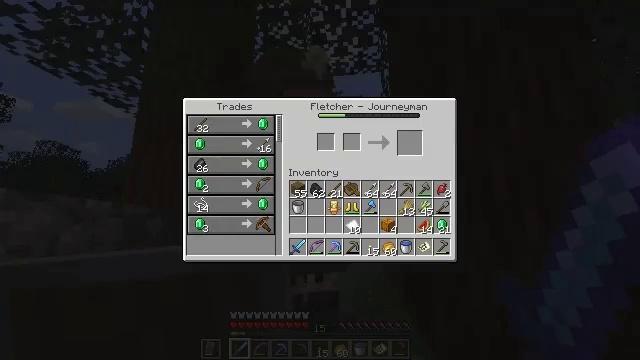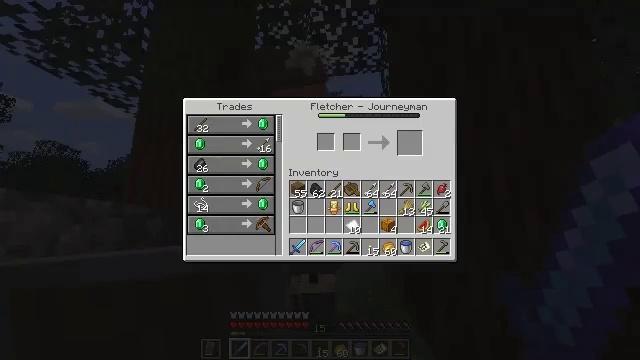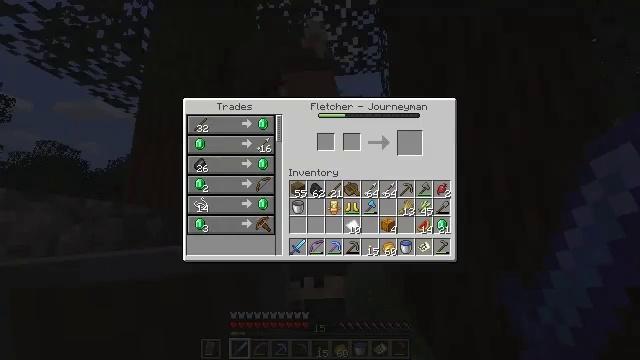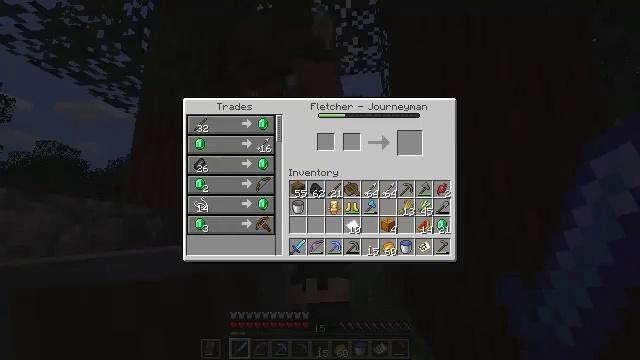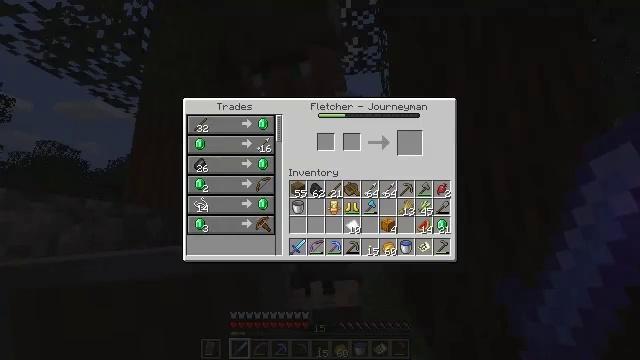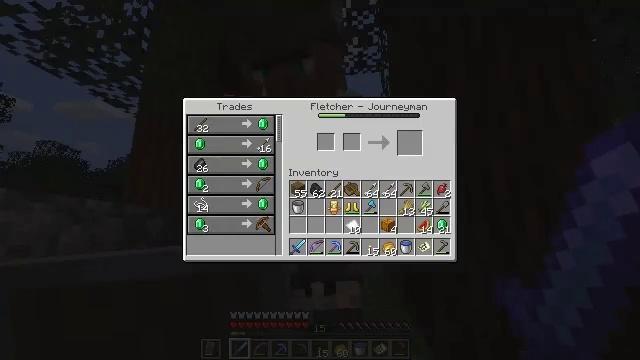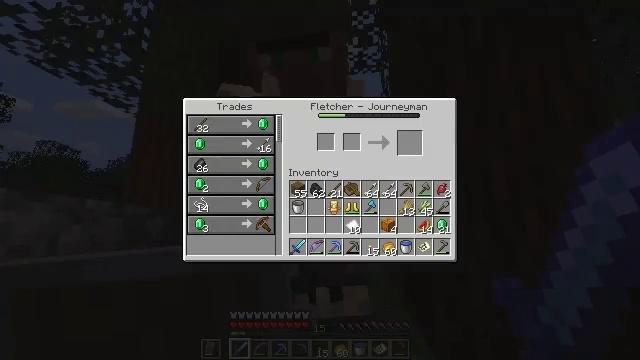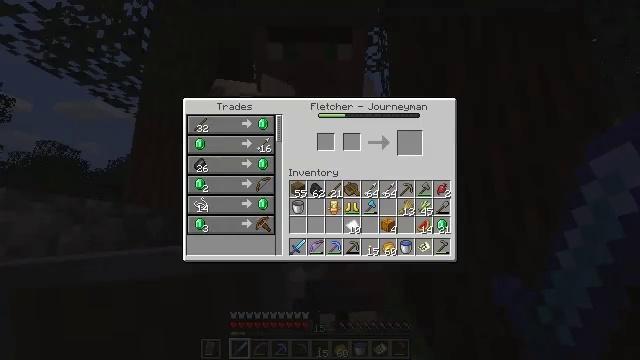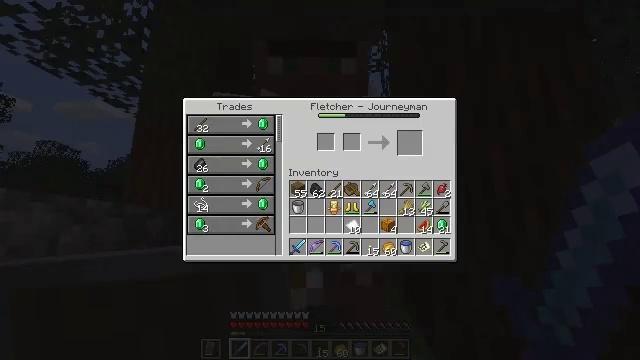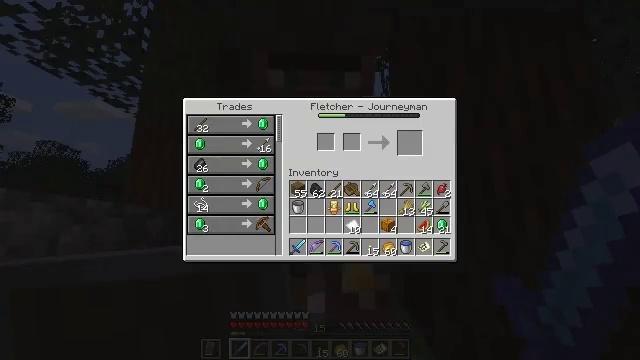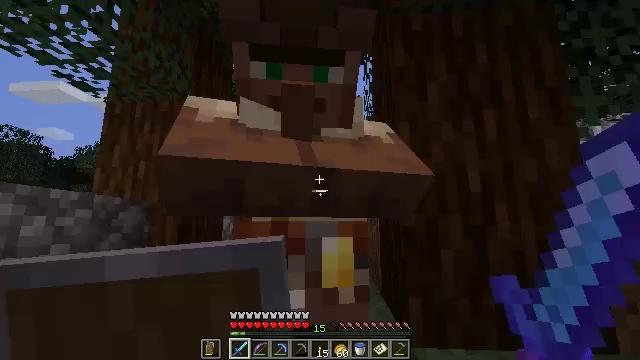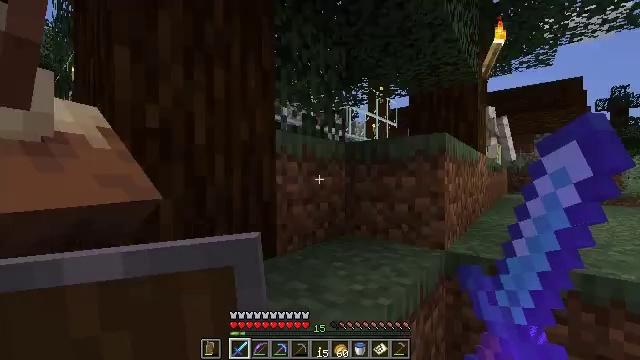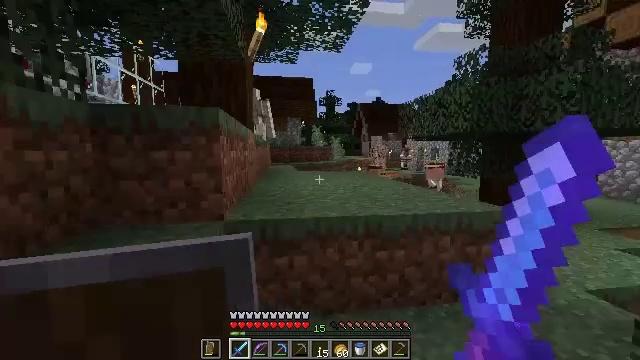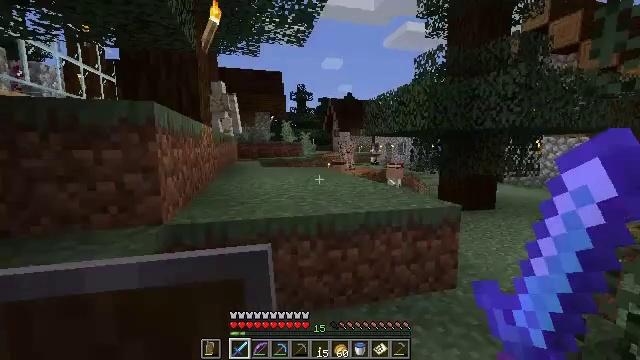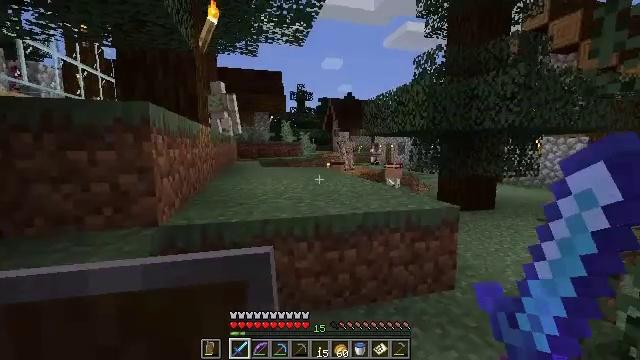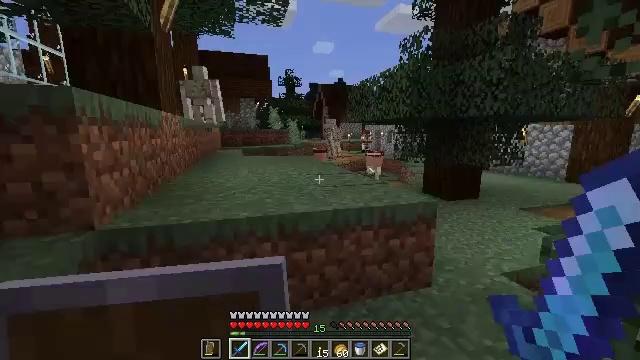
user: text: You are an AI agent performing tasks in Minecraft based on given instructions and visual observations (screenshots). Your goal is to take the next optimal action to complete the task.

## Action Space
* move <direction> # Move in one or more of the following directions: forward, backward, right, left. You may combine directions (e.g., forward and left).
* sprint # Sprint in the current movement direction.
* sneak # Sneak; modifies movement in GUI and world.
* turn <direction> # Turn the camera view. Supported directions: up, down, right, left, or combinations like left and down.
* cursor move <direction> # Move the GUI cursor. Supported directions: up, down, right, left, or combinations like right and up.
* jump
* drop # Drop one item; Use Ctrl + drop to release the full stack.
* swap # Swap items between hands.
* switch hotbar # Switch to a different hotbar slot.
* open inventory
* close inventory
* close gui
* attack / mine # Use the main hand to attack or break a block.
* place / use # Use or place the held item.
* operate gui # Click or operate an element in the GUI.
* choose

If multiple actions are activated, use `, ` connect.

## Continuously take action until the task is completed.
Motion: motion action
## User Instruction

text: Harvest wheat from the field.
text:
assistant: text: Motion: no_op
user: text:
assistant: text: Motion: no_op
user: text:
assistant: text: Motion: no_op
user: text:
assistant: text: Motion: no_op
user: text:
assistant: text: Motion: no_op
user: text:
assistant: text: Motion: no_op
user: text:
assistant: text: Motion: no_op
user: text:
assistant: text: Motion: no_op
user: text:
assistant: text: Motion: no_op
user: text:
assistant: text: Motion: cursor move right and down
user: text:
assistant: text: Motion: turn right and down, close gui
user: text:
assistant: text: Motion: move right, turn right and down
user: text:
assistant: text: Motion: move forward and move right, turn right
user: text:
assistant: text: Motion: move forward and move right
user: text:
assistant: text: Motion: move forward and move right, turn right and down
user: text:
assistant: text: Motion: move forward
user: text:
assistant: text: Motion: move forward, turn left and up
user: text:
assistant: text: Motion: move forward, turn left and up
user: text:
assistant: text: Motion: move forward, turn left and up
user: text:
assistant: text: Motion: move forward, turn left and up
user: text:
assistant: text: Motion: move forward, jump
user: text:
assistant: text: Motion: move forward, jump
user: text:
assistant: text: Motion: move forward, jump
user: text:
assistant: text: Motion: move forward
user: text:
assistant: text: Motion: move forward
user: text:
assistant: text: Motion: move forward
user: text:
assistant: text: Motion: move forward, sprint
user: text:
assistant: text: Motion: move forward, sprint
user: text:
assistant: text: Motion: move forward, sprint
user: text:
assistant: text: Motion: move forward, sprint